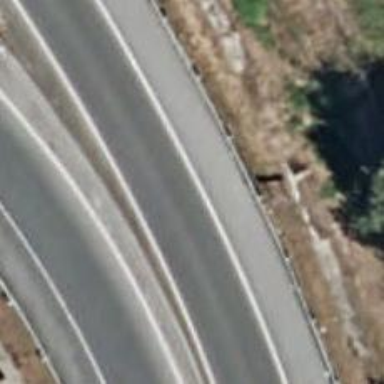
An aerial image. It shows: Motorway link.